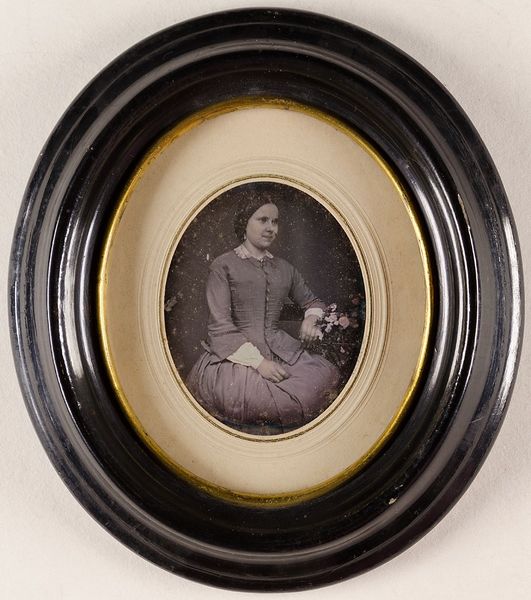
Titel: Unbekannte junge Frau
Standort: Hamburg
Institution: Museum für Kunst und Gewerbe Hamburg
Schlagwörter: frau, portrait, figur, foto, fotografie, photographie, photo, lichtbild, daguerreotypie, bildwerke, angewandte und bildende kunst, hessische systematik, porträt, mädchen, porträtfotografie, porträtphotographie, hüftbild